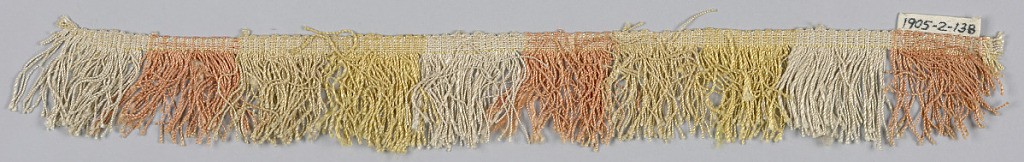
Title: Fringe
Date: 17th century
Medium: silk Technique: woven
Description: Fringe in pink, tan, yellow, and white with a plain-woven heading. Skirt threads are arranged to form pink, tan, yellow and white stripes.